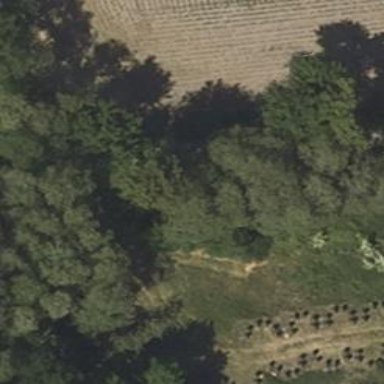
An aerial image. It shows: Row of trees in natural setting.